Aerial crown-view tile of a tropical tree (Barro Colorado Island, Panama), acquired 20250616:
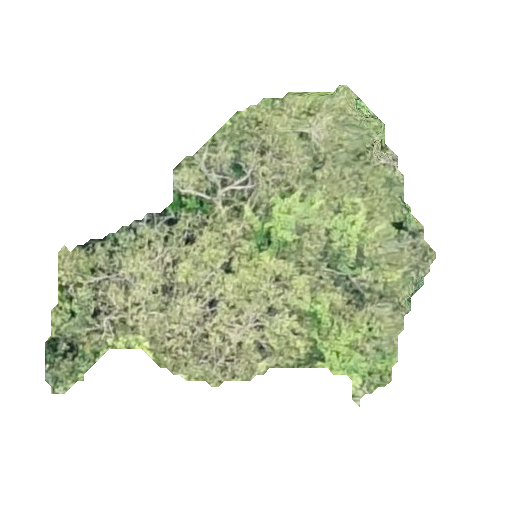
Species: Luehea seemannii
GBIF accepted scientific name: Luehea seemannii
Crown area: 112.559 m²